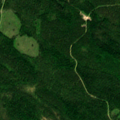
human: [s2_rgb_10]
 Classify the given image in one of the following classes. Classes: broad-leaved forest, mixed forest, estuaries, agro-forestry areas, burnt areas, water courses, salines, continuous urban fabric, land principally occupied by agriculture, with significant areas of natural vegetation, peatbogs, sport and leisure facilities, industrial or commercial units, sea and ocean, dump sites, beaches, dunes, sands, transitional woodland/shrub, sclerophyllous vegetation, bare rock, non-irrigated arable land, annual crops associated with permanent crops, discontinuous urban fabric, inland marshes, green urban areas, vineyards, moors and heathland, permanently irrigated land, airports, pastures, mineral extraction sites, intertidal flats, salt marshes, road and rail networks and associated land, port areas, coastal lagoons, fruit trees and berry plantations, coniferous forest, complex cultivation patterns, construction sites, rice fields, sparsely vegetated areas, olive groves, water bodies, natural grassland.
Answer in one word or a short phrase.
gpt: coniferous forest, mixed forest